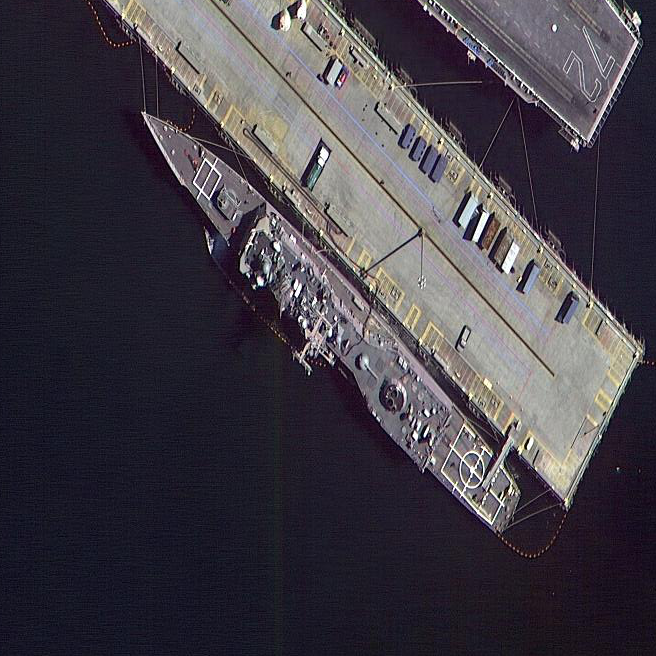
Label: cruiser